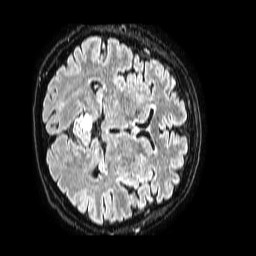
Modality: FLAIR
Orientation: axial
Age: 65
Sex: male
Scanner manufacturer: philips
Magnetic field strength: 1.5 T
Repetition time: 4.8 s
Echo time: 0.3 s